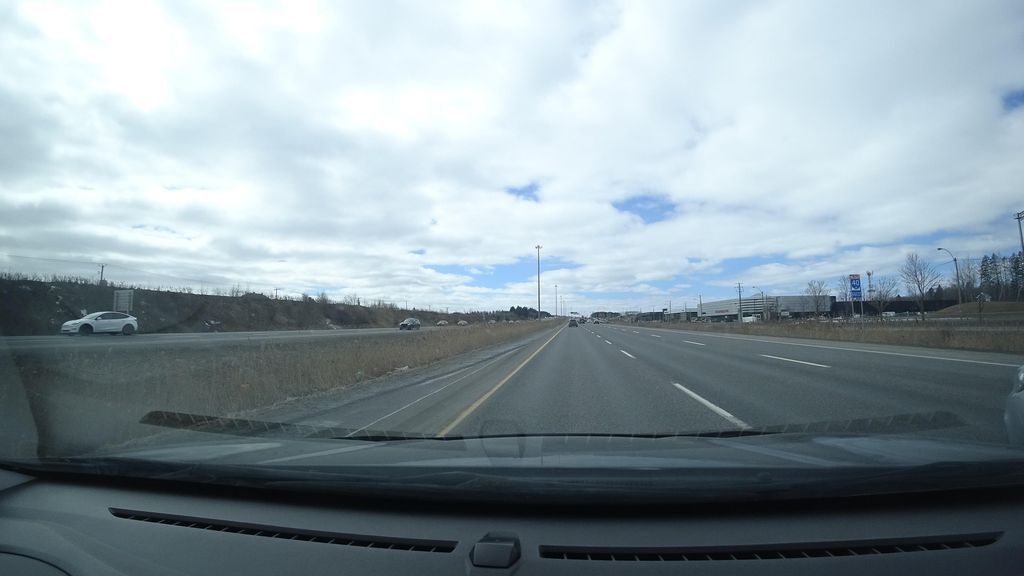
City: quebec_city